Question: I am working on an android project and I am trying to work out how I can use fragments to make a tablet friendly UI for my app. But I am unsure how to update fragment B depending on what happens in fragment A. I know I need some sort of interface but I can't work out how to implement it.
Basically, what I have is an activity called MainActivity which sets the layout for the fragments.
In landscape mode the XML file is.
'''
<LinearLayout xmlns:android="http://schemas.android.com/apk/res/android"
android:orientation="horizontal"
android:layout_width="match_parent"
android:layout_height="match_parent">
<fragment android:name="com.BoardiesITSolutions.FragmentTest.FragmentA"
android:id="@+id/list"
android:layout_weight="1"
android:layout_width="0px"
android:layout_height="match_parent">
</fragment>
<FrameLayout android:id="@+id/viewer"
android:layout_weight="1"
android:layout_width="0px"
android:layout_height="match_parent"
android:background="?android:attr/detailsElementBackground">
</FrameLayout>
</LinearLayout>
'''
In portrait mode its
Currently the MainActivity just sets the content view to the XML file above using 'SetContentView' within in the 'onCreate' method. Below is how it looks.

In the FragmentA class file it extends ListFragment and contains a ListView of items and what I want to be able to do is to update the textview within Fragment B based on what is selected in Fragment A.
Below is the code for fragment A.
'''
@Override
public View onCreateView(LayoutInflater inflator, ViewGroup container, Bundle savedInstanceState)
{
return inflator.inflate(R.layout.fragment_a, container, false);
}
@Override
public void onActivityCreated(Bundle savedInstanceState)
{
super.onActivityCreated(savedInstanceState);
myListView = getListView();
ArrayList<String> arrayList = new ArrayList<String>();
arrayList.add("Item1");
arrayList.add("Item2");
arrayList.add("Item3");
ArrayAdapter<String> arrayAdapter = new ArrayAdapter<String>(getActivity().getApplicationContext(),
android.R.layout.simple_list_item_activated_1, arrayList);
setListAdapter(arrayAdapter);
View fragmentB = getActivity().findViewById(R.id.viewer);
mDualPane = fragmentB != null && fragmentB.getVisibility() == View.VISIBLE;
if (savedInstanceState != null)
{
mCurCheckPosition = savedInstanceState.getInt("curChoice", 0);
}
if (mDualPane)
{
myListView.setChoiceMode(ListView.CHOICE_MODE_SINGLE);
showDetails(mCurCheckPosition);
}
}
@Override
public void onListItemClick(ListView l, View view, int position, long id)
{
showDetails(position);
}
private void showDetails(int index)
{
mCurCheckPosition = index;
if (mDualPane)
{
myListView.setItemChecked(index, true);
FragmentB details = (FragmentB)getFragmentManager().findFragmentById(R.id.viewer);
if (details == null || details.getShownIndex() != index)
{
details = FragmentB.newInstance(index);
FragmentTransaction fragmentTransaction = getFragmentManager().beginTransaction();
fragmentTransaction.replace(R.id.viewer, details);
fragmentTransaction.setTransition(FragmentTransaction.TRANSIT_FRAGMENT_FADE);
fragmentTransaction.commit();
}
}
else
{
Intent intent = new Intent(getActivity(), FragmentBActivity.class);
intent.putExtra("index", index);
startActivity(intent);
}
}
@Override
public void onSaveInstanceState(Bundle outState)
{
super.onSaveInstanceState(outState);
outState.putInt("curChoice", mCurCheckPosition);
}
'''
FragmentB contains the following code, this class extends Fragment
'''
public View onCreateView(LayoutInflater inflator, ViewGroup container, Bundle savedInstanceState)
{
if (container == null)
{
return null;
}
View view = inflator.inflate(R.layout.fragment_b, container, false);
return view;
}
public static FragmentB newInstance(int index)
{
FragmentB fragmentB = new FragmentB();
Bundle args = new Bundle();
args.putInt("index", index);
//rgs.putString("content", content);
fragmentB.setArguments(args);
return fragmentB;
}
public int getShownIndex()
{
return getArguments().getInt("index", 0);
}
'''
And in the Activity file for FragmentB it contains the following
'''
@Override
public void onCreate(Bundle savedInstanceState)
{
super.onCreate(savedInstanceState);
if (getResources().getConfiguration().orientation == Configuration.ORIENTATION_LANDSCAPE)
{
finish();
return;
}
if (savedInstanceState == null)
{
FragmentB fragmentB = new FragmentB();
fragmentB.setArguments(getIntent().getExtras());
getFragmentManager().beginTransaction().add(android.R.id.content, fragmentB).commit();
}
}
'''
As you can see from the screenshot above, I have the basis of the fragments working and when I click on each item, it shows what the currently selected item is, but I have no idea how to tell it to update the textview in fragment b based on what the user clicked from fragment a and how this is handled in both portrait and landscape mode.
Thanks for any help you can provide.
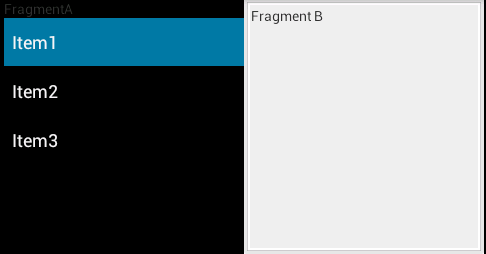
Answer: You may override the 'onActivityCreated()' method of 'FragmentB', find view by id of that TextView, and update it.
Here's a mock:
'''
public class FragmentB extends Fragment{
//......
@Override
public void onActivityCreated(Bundle savedInstanceState) {
super.onActivityCreated(savedInstanceState);
TextView textView = getActivity().findViewById(R.id.my_textview);
textView.setText("Hello World!");
}
}
'''